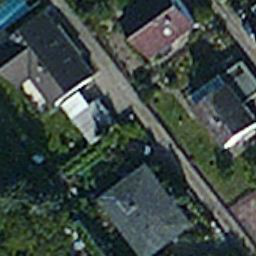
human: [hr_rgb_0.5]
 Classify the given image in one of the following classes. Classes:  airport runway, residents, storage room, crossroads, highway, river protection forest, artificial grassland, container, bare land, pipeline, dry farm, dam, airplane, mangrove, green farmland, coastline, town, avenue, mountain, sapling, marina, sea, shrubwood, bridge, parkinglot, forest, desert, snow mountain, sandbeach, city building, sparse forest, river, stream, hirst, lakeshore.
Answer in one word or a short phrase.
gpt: residents